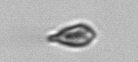
Label: Cryptophyta